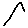
Label: line